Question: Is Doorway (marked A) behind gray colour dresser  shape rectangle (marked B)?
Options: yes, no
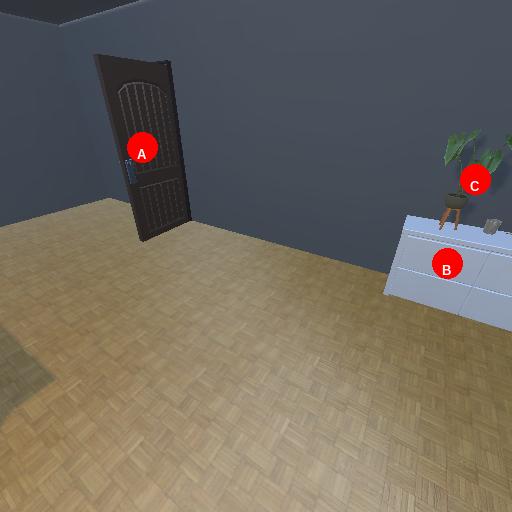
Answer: yes